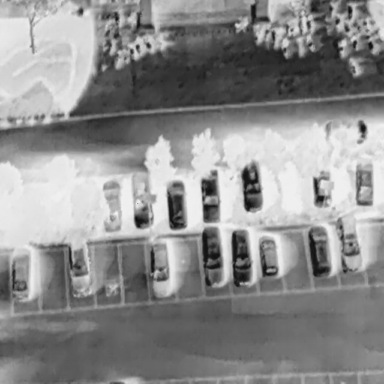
There are 42 objects shown in the infrared image, including 15 Cars, and 27 Bicycles.